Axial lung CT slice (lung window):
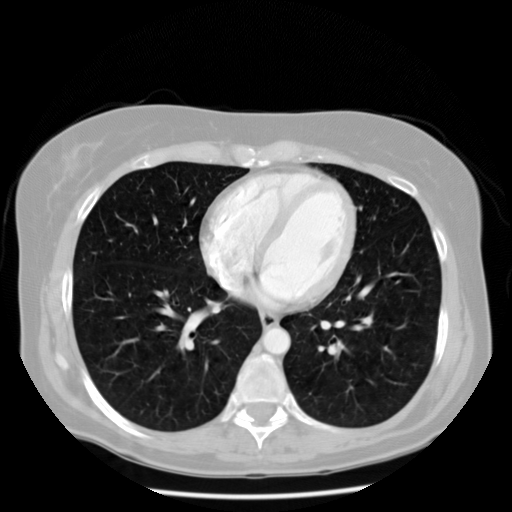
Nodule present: no